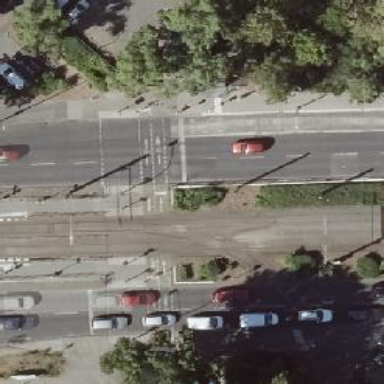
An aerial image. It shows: Asphalt footway with crossing controlled by traffic signals. The footway and cycleway surfaces are both asphalt.